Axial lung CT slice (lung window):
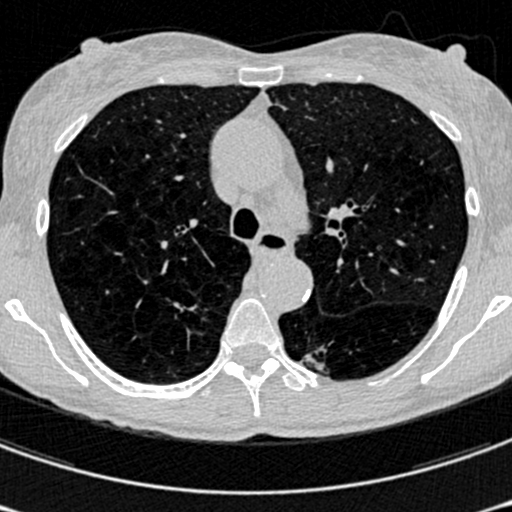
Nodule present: yes
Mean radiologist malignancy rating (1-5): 3